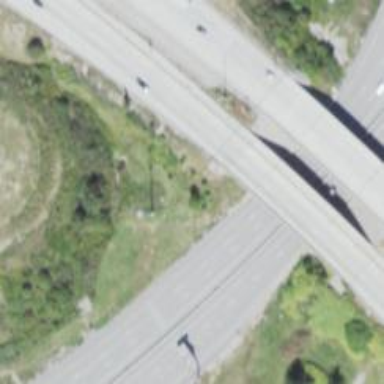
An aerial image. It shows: Primary highway with asphalt surface and diverging diamond interchange (DDI) junction.